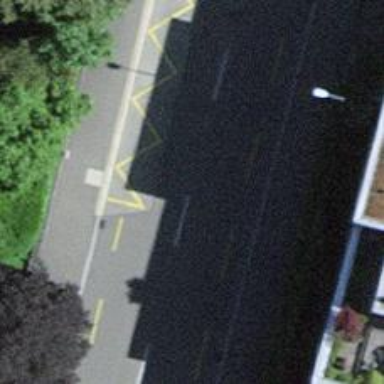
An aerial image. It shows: Bus stop equipped with public transport stop position.